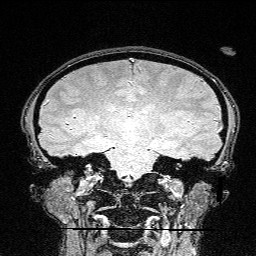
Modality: FLASH
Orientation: sagittal
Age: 23
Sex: female